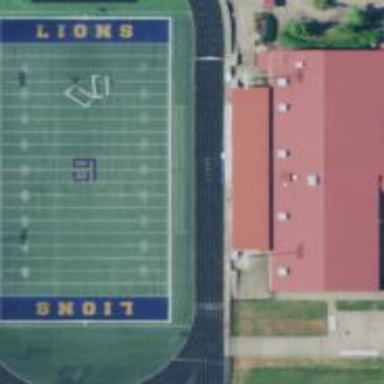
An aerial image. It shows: American football pitch with artificial turf.